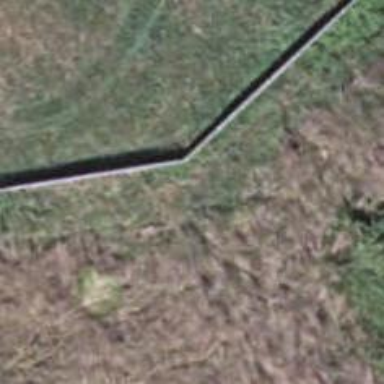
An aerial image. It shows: Wall barrier.